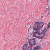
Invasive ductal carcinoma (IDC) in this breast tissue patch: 0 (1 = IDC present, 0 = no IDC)